Interaction volume radius: 10 \u00c5
Interaction volume height: 15 \u00c5
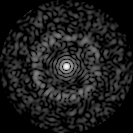
Disorder parameter: 0.8295